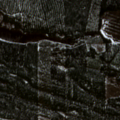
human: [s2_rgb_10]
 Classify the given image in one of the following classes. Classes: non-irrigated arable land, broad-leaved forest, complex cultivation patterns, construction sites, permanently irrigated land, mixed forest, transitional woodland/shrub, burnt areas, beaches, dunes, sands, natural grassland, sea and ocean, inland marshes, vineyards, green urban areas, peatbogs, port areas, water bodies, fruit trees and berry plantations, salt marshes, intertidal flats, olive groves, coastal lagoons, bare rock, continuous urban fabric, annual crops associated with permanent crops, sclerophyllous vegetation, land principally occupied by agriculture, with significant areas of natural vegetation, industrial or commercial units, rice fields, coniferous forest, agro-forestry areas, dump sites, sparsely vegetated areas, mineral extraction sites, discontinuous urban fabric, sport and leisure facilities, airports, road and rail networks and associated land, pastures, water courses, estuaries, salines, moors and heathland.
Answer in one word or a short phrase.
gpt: complex cultivation patterns, coniferous forest, mixed forest